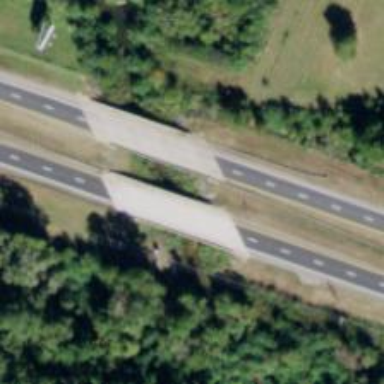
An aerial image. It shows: Bridge on dual carriageway expressway trunk road.